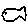
Label: fish